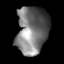
Tissue: prostate
Cell type: T cells
Senescence score: 0.7049
Nuclear area (px): 1481
Mean DAPI intensity: 117.273